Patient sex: F
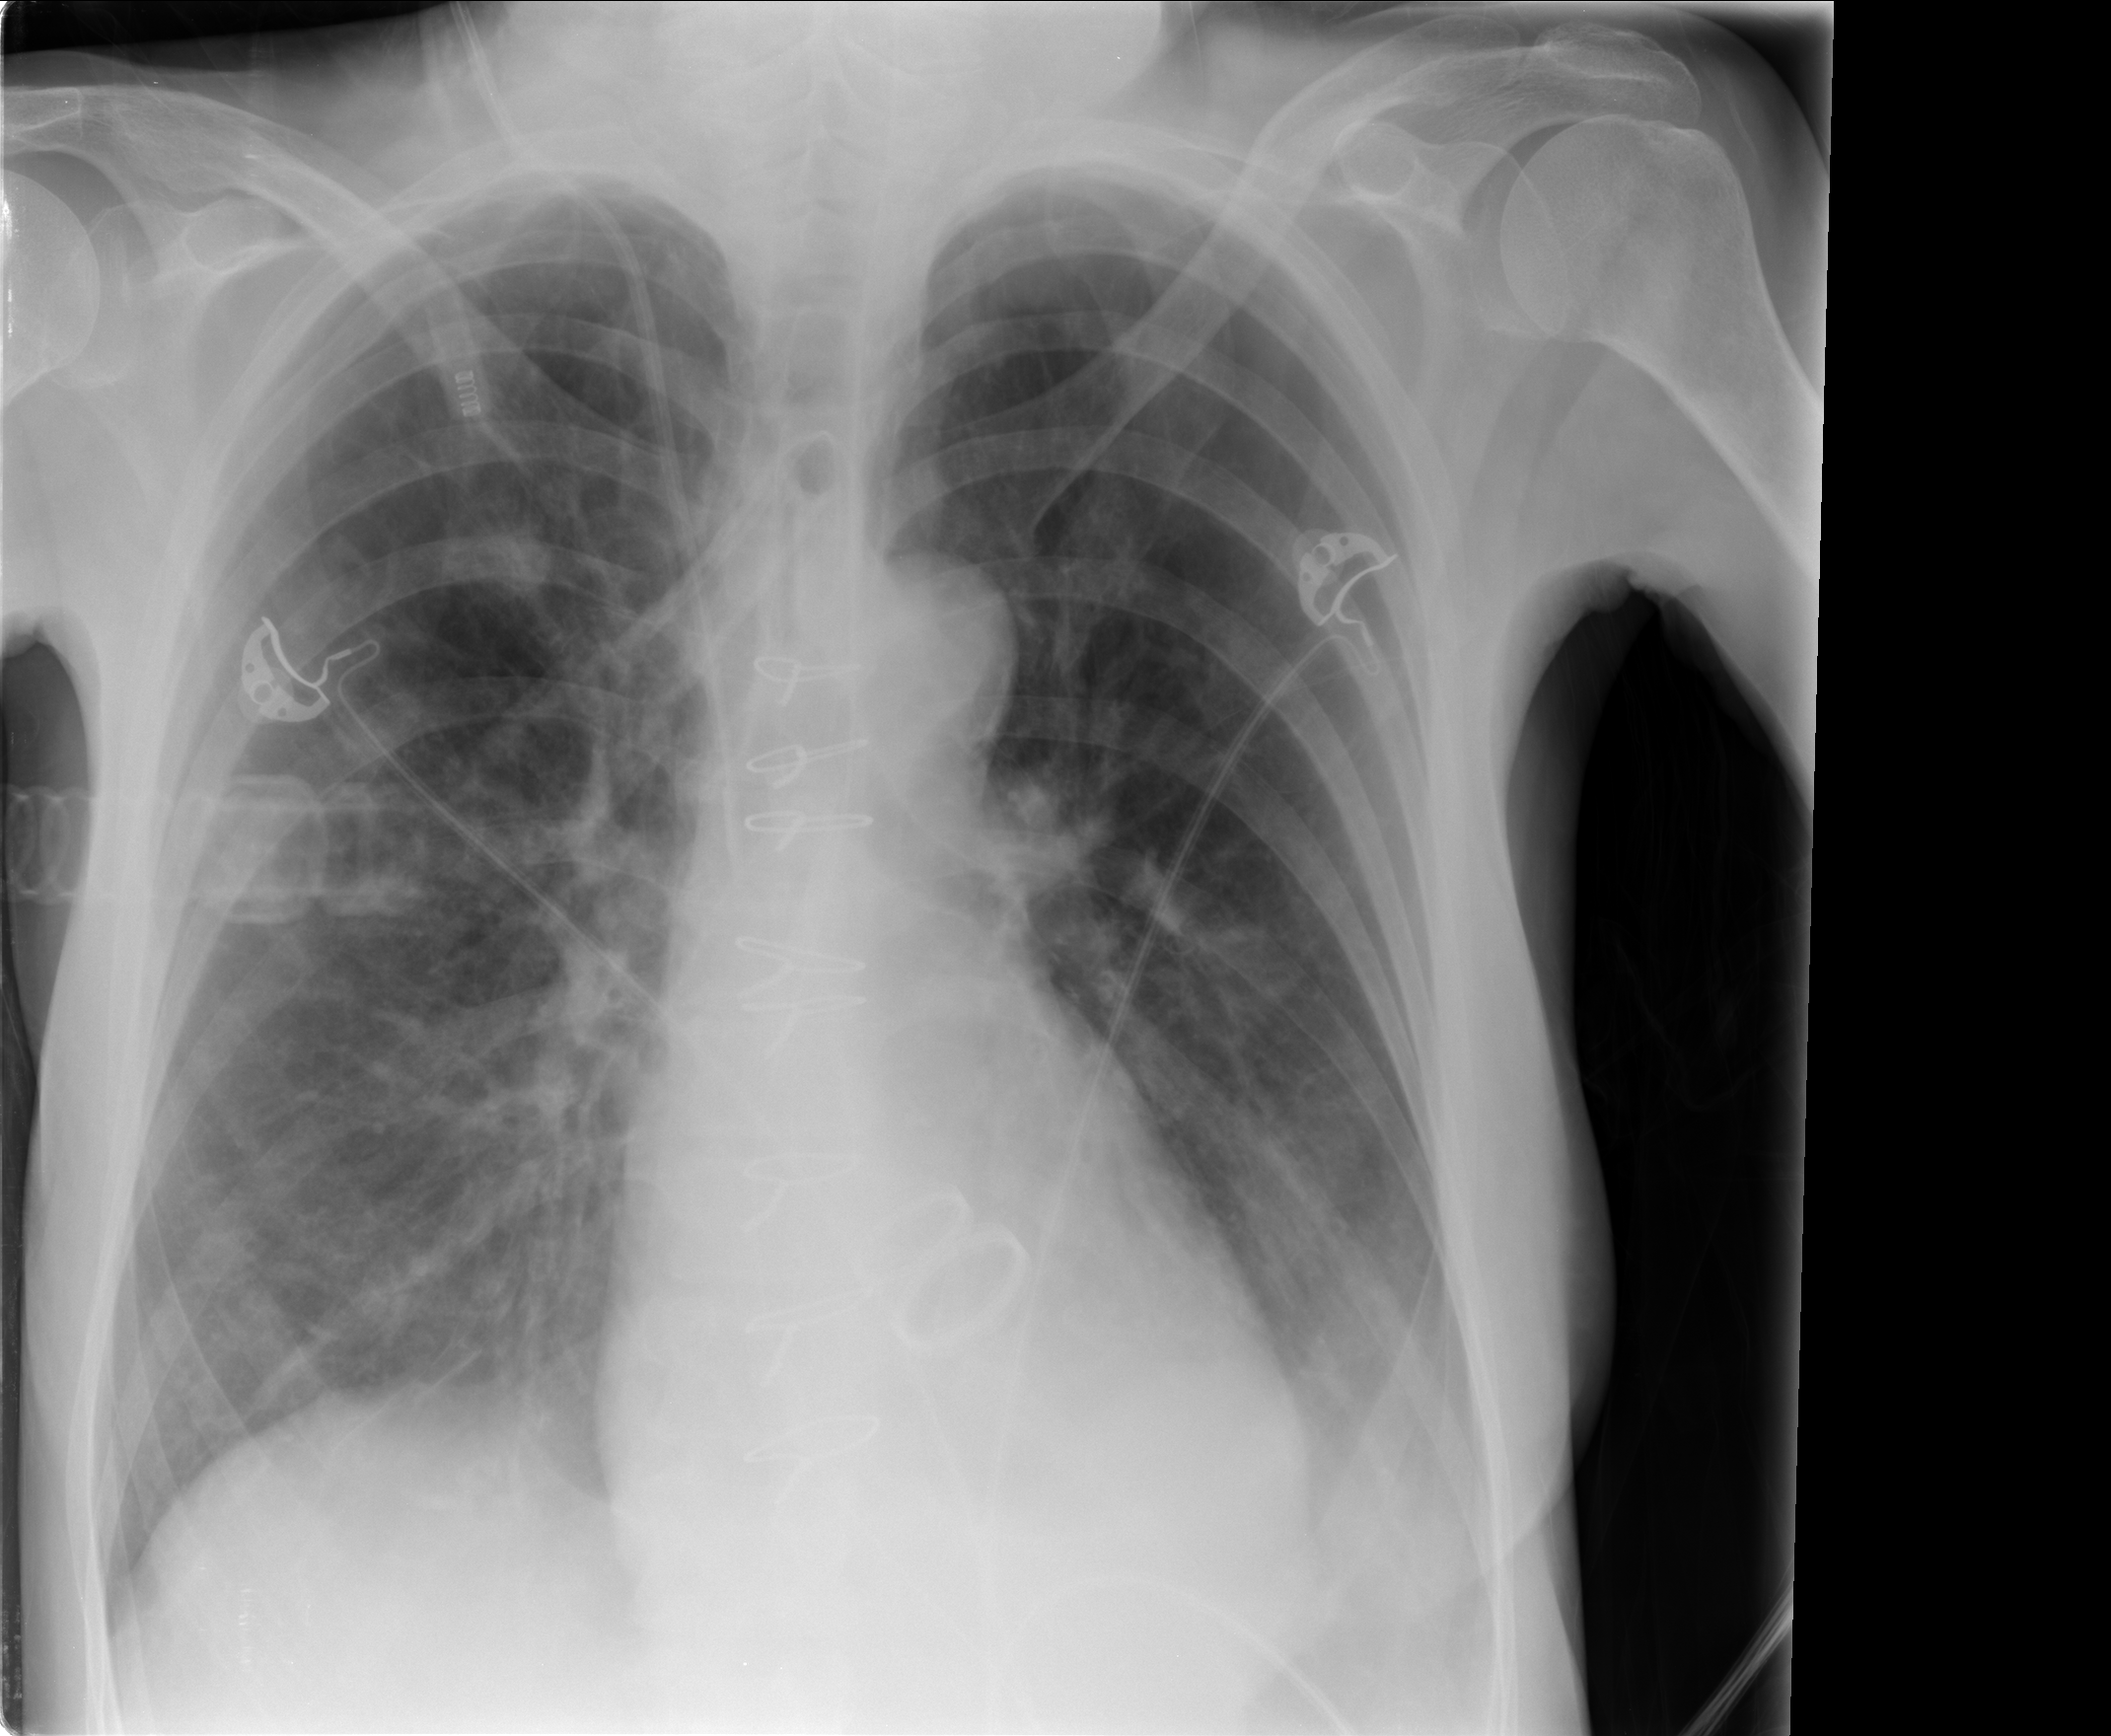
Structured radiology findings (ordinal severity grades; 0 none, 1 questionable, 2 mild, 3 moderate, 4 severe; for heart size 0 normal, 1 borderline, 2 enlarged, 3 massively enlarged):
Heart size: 0
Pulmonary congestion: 0
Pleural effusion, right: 0
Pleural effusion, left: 2
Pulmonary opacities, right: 0
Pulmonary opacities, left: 0
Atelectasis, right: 0
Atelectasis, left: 0